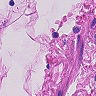
Metastatic tissue present: no